Question: I need to get the coordinates of all the pixels inside this particular region of an ellipse.
I know the size of the grid, the center of the elipse and the vertical_radix and horizontal_radix.
I searched on the math forums but couldn't find anything useful.
So for the next example the grid is 26 by 26.
Center of the ellipse is at (13, 7) and vertical_radix is 7 and horizontal_radix = 13.
Knowing this I need the coordinates (pair of x and y) of all the grey pixels.
I just need like a function that knowing this 6 params (grid_width, grid_height, x_center, y_center, vertical_radix, horizontal_radix) could get my coordinates. (any of the tagged languages)
Thanks.

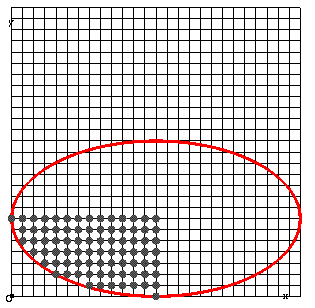
Answer: Scale the x and y offsets of the dots from the center into a unit circle, then check the distance from the center.
Assuming a center of (x, y), a point at (x, y), and an ellipse with axes of (a, b):
The scaled point is (2(x-x)/a, 2(y-y)/b). See if this is more or less than 1 from (0, 0), i.e. square each component and compare the sum with 1.